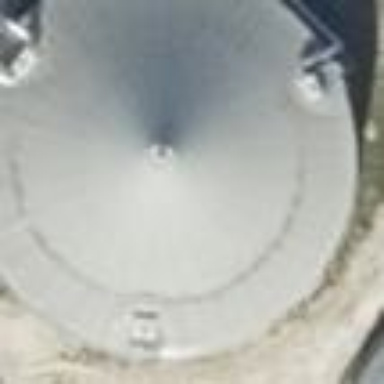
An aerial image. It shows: Storage tank that is man-made.